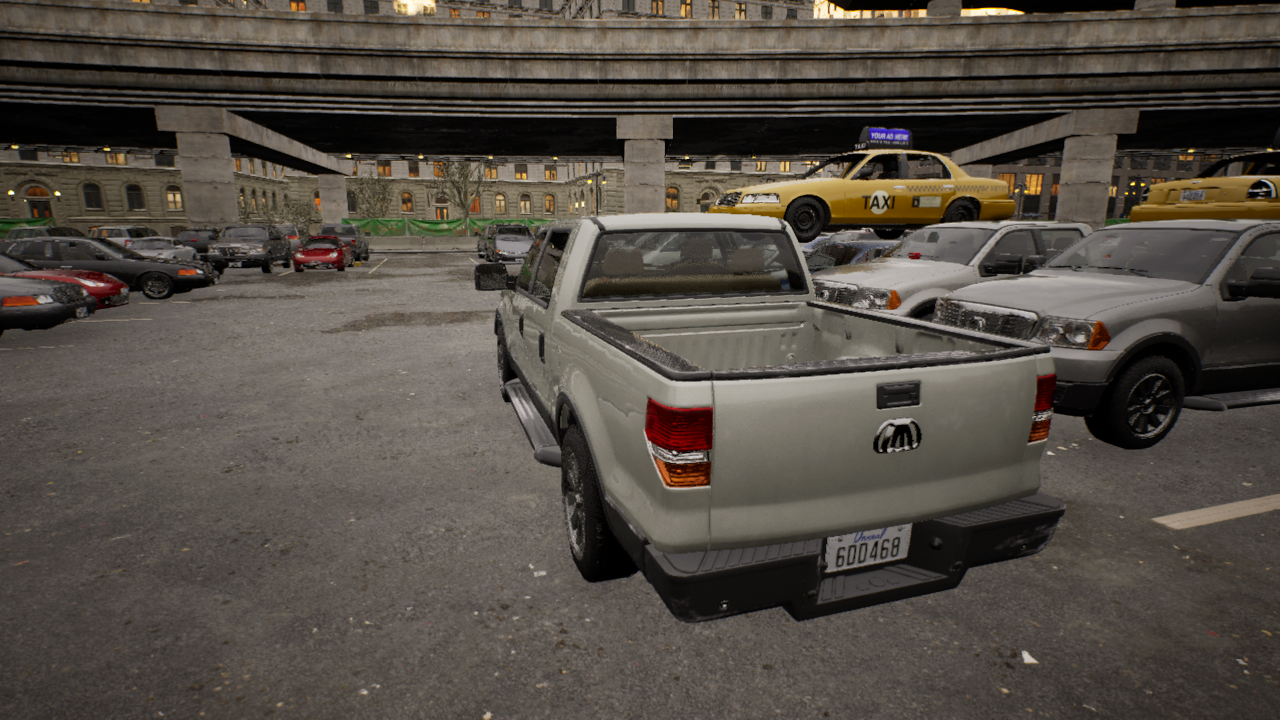
Venue: arterial
Lighting: golden hour
Vehicle rig: pickup